Question: I try to draw a field of circles. The density of the circles (ratio area circle to interstitial space) should increase continuously (gradient). Has anyone an idea how to do that, maybe using other programs scripts etc. The result should look like the picture, just with continuous changing space between circles.
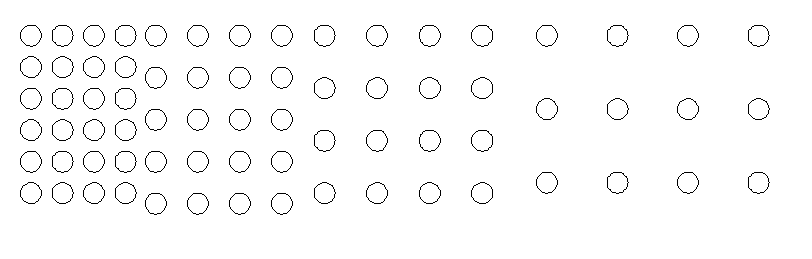
Answer: If creating a *.scr file is not a problem, make it like this
'''
CIRCLE
0,0
20
0,100
0,200
100,300
'''
That is - after each coordinate make 2 blank lines (first line is for diameter, second to execute command "circle" again)
It would be the same if you were writing
'''
CIRCLE
0,0
20
CIRCLE
0,100
20
CIRCLE
0,200
20
CIRCLE
100,300
20
'''